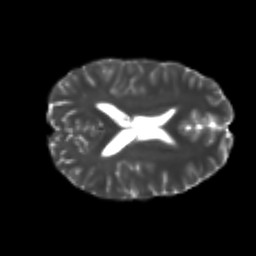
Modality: T2w
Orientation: axial
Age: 24
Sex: male
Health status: healthy
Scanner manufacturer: philips
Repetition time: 7.384 s
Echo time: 0.08599 s